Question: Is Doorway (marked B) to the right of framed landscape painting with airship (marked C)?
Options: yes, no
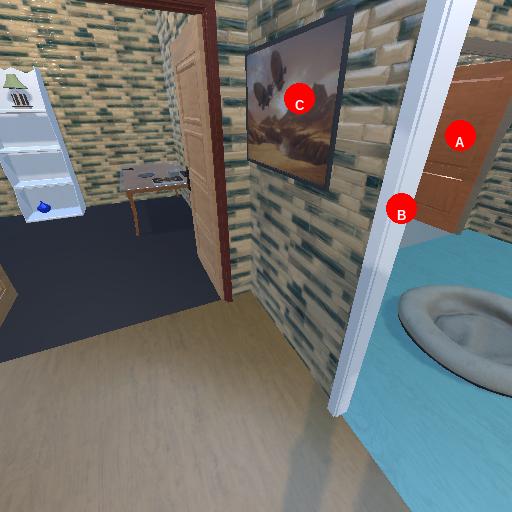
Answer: yes